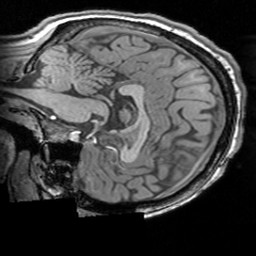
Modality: T1w
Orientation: sagittal
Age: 20
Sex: female
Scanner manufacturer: siemens
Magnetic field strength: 3 T
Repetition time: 1.63 s
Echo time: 0.00311 s